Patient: sex F, age 19
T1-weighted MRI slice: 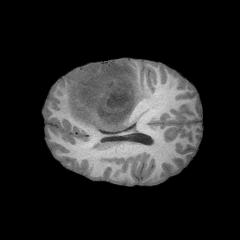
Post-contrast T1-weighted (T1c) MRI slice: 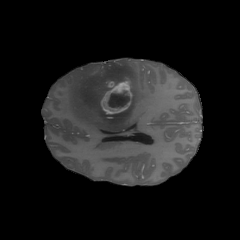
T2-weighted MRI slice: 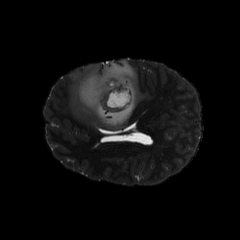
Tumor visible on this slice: yes
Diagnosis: Astrocytoma, IDH-mutant
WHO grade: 4